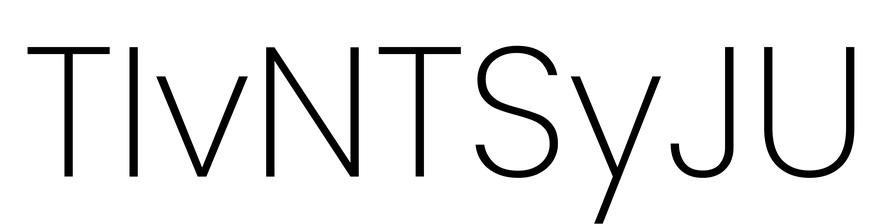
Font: Poppins-ExtraLight